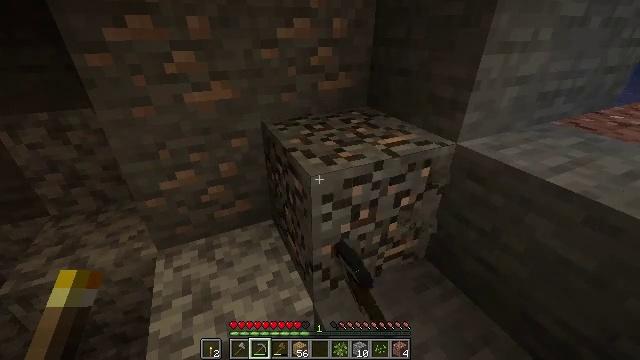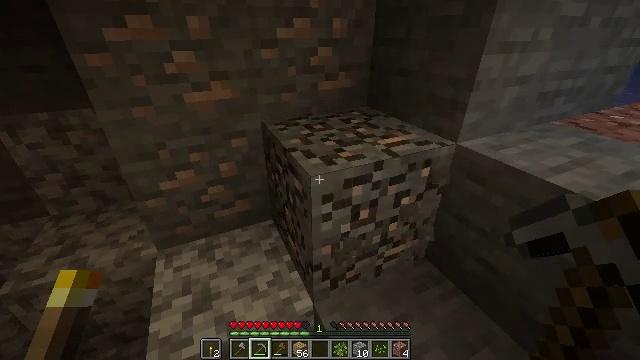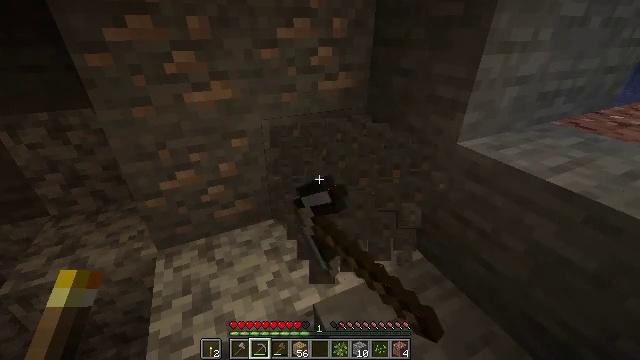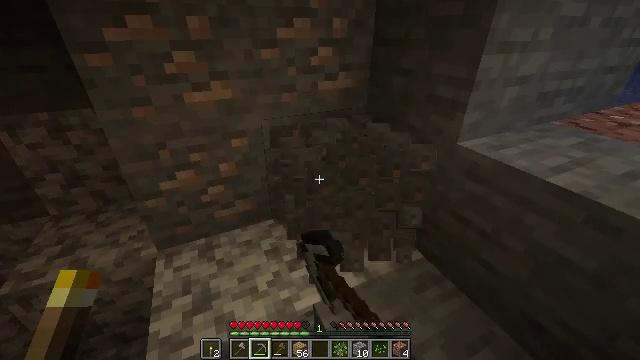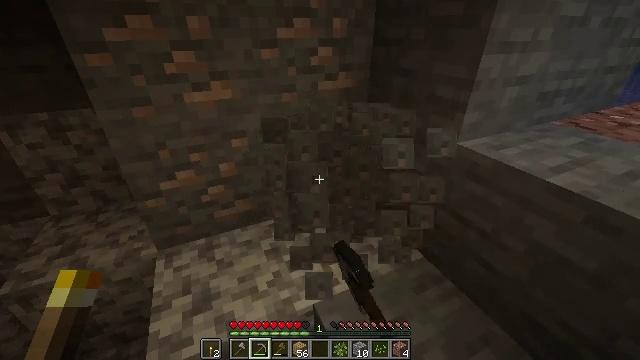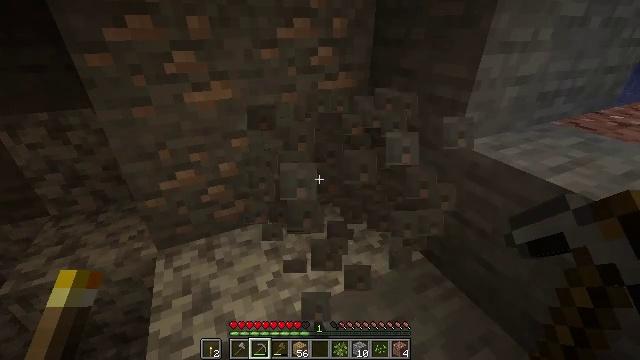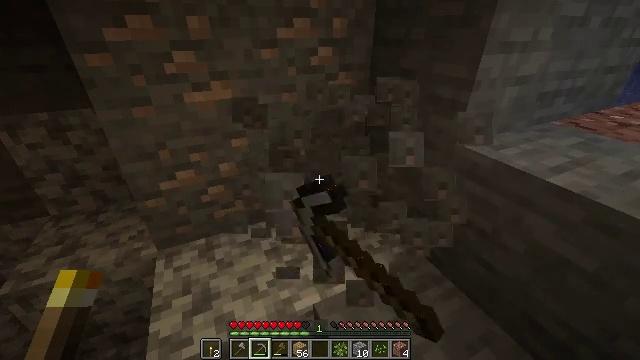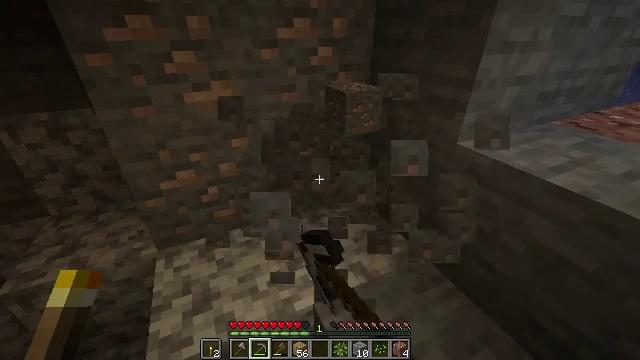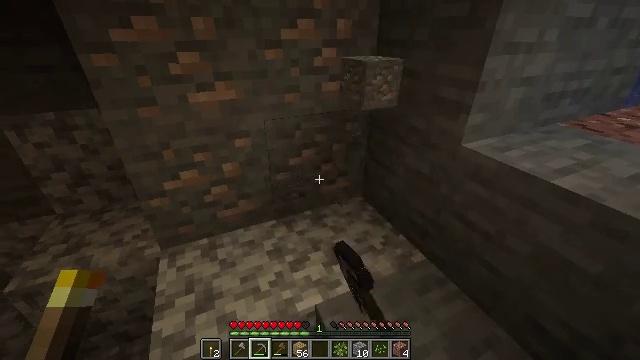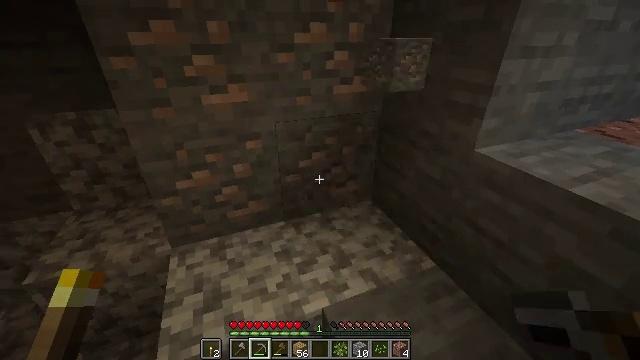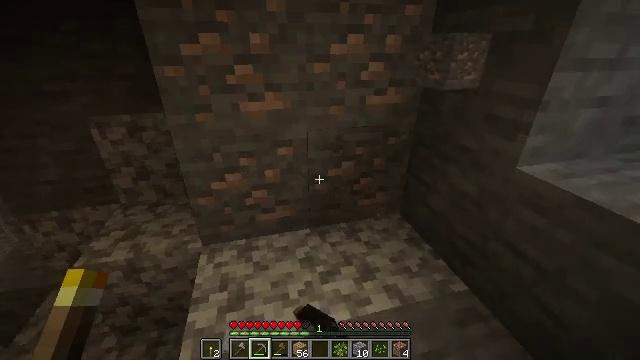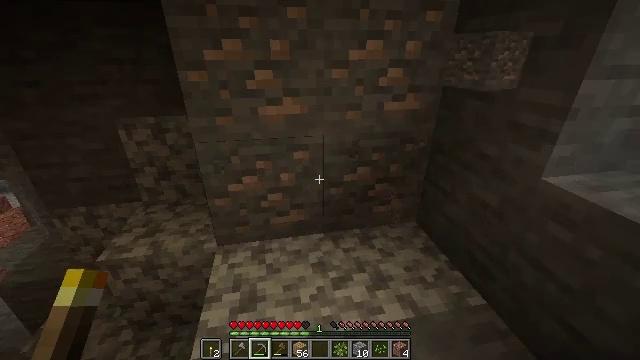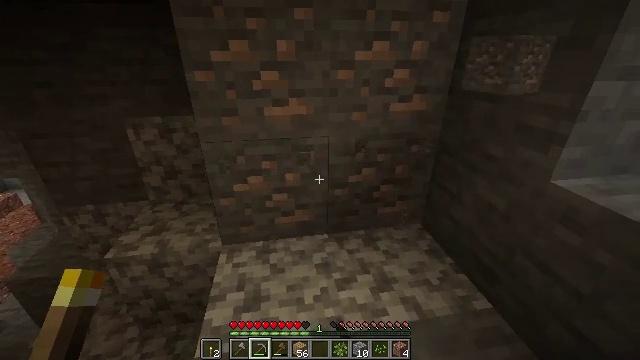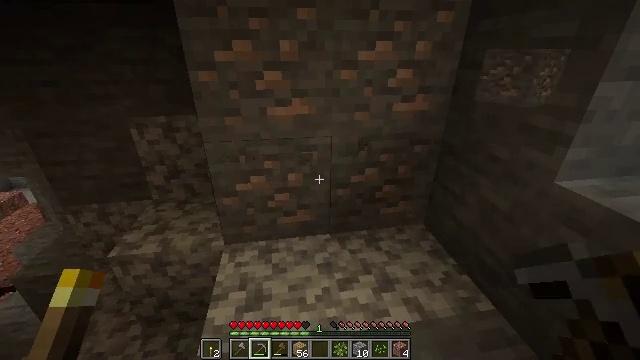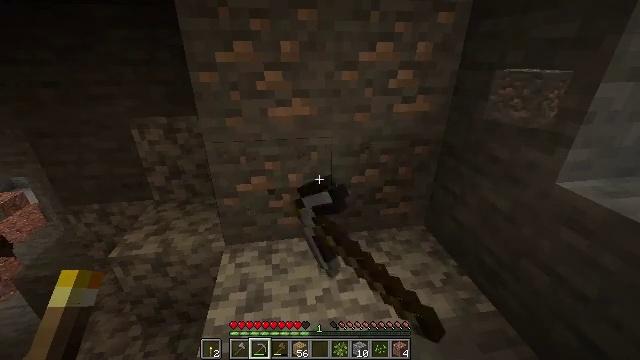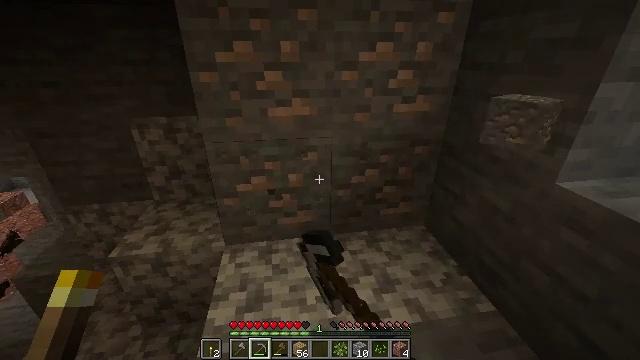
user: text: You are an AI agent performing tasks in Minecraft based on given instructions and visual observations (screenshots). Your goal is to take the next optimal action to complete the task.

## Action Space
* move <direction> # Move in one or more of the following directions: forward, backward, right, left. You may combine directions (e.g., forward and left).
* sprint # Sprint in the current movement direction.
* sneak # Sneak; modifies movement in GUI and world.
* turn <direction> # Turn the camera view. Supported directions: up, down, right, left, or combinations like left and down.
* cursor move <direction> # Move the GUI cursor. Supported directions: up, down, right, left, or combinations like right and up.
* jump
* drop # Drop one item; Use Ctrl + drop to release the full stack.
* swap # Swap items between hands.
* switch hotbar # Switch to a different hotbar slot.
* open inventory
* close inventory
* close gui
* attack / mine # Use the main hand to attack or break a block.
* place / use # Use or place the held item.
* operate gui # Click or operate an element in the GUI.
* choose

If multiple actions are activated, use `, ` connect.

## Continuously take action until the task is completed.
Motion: motion action
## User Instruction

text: Use a pickaxe to gather iron ore.
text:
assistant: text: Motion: attack / mine
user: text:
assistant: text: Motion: attack / mine
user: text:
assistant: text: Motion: attack / mine
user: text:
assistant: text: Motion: attack / mine
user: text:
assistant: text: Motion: attack / mine
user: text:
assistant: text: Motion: attack / mine
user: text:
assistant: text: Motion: attack / mine
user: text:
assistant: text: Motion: attack / mine
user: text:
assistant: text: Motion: turn left, attack / mine
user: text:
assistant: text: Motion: turn left and up, attack / mine
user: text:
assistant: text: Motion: turn left and up, attack / mine
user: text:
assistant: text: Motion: turn left, attack / mine
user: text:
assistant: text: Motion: attack / mine
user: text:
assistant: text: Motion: attack / mine
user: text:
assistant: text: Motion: attack / mine
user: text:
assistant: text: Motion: attack / mine
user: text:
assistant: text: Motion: attack / mine
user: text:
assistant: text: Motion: attack / mine
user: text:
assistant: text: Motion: attack / mine
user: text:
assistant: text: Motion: attack / mine
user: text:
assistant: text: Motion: attack / mine
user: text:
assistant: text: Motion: attack / mine
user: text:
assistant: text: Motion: attack / mine
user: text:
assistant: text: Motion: attack / mine
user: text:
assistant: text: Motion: attack / mine
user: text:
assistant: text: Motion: attack / mine
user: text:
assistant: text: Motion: attack / mine
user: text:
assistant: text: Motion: attack / mine
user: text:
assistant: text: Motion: attack / mine
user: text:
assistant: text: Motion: attack / mine